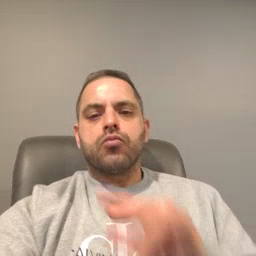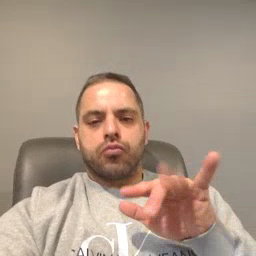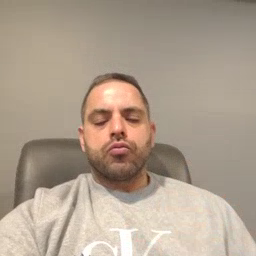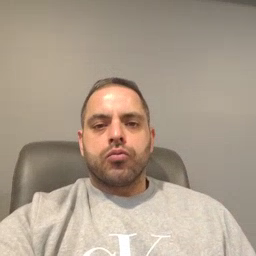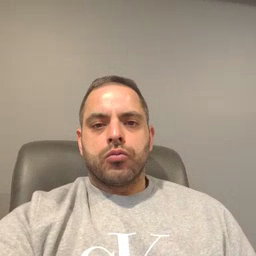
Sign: finger